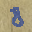
Label: 8